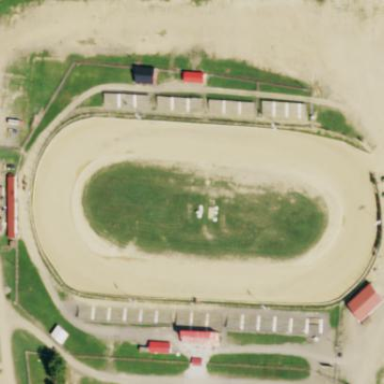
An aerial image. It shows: Motor sport raceway with clay surface.